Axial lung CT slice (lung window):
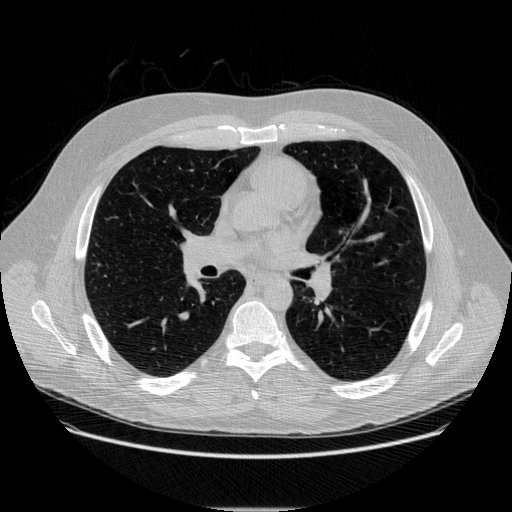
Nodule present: no